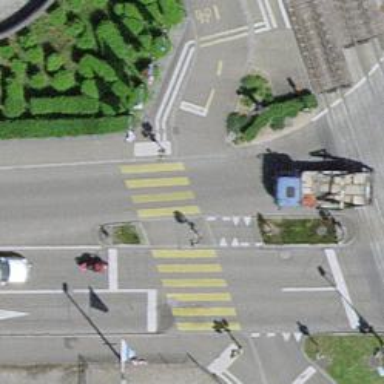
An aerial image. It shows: Crossing road.